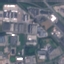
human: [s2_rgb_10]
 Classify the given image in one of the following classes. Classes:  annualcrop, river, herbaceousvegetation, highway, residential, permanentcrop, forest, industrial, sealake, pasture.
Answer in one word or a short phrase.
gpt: Industrial